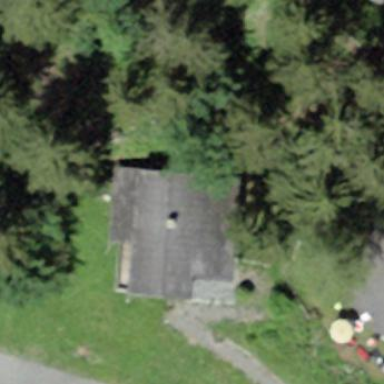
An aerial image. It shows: Detached building.